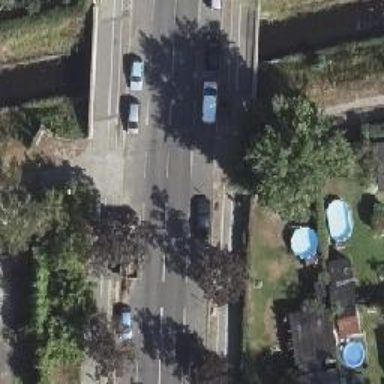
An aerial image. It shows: Tertiary road crossing bridge with sidewalks on both sides and cycle track.